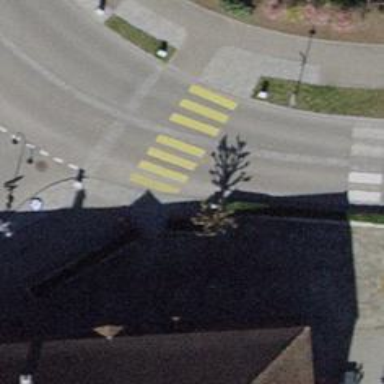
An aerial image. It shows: Crossing on asphalt cycleway.